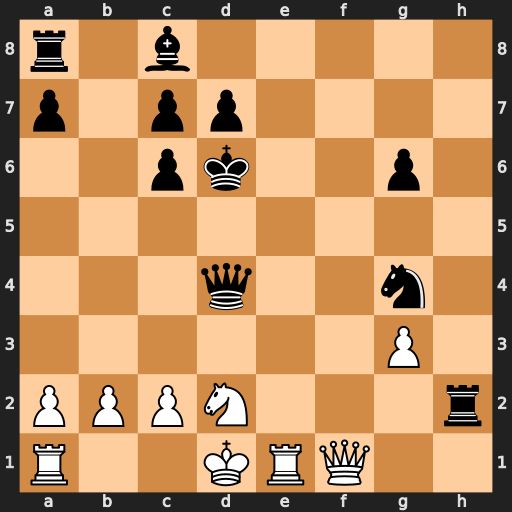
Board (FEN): r1b5/p1pp4/2pk2p1/8/3q2n1/6P1/PPPN3r/R2KRQ2
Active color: w
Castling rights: -
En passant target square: -
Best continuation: Qf8+ Kd5 c4+